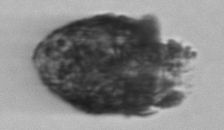
Label: Stenosemella_pacifica